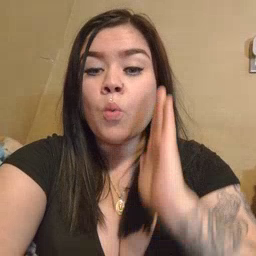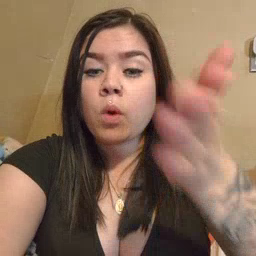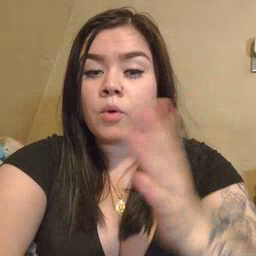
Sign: will